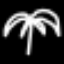
Label: palm tree